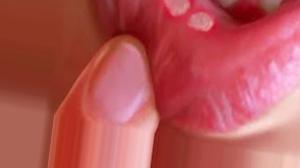
Condition: Mouth Ulcer